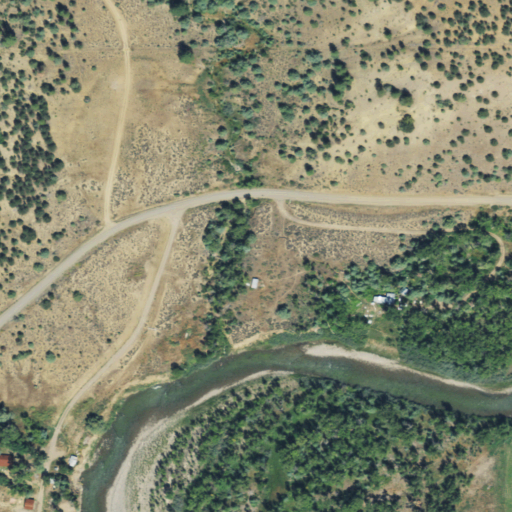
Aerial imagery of valley in Colorado named Trail Canyon containing shrub, woody wetlands, open development, evergreen forest, herbaceous wetlands, open water, pasture, low intensity development, and medium intensity development